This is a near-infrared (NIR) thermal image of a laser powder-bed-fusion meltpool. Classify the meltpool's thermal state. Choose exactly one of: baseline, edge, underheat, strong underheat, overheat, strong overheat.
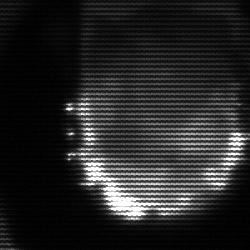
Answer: baseline